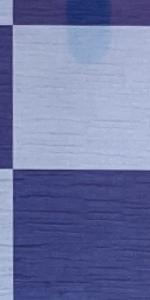
Label: Empty